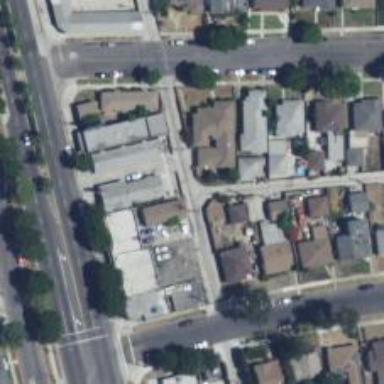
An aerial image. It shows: Alley classified as service road.